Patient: sex M, age 60
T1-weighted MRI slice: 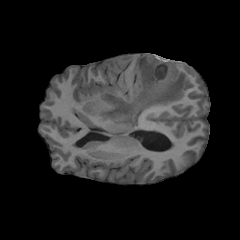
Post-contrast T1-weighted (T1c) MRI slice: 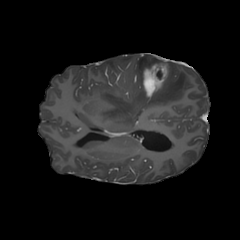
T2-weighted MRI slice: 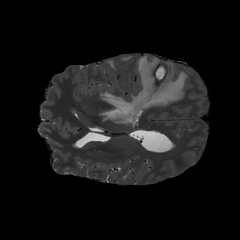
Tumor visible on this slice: yes
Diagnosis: Glioblastoma, IDH-wildtype
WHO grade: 4